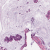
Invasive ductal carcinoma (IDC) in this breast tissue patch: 1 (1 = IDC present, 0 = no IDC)